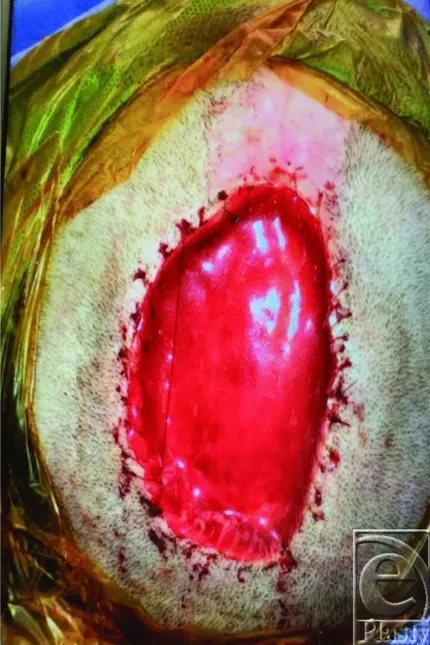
Surgical photograph. Taken after neurosurgery assessment, plastic and reconstructive surgery debridement, and Integra placement and securement.
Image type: medical_photograph (other_medical_photograph)